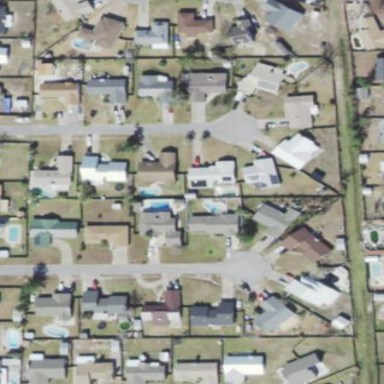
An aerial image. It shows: Residential area consisting of single-family homes.